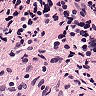
Metastatic tissue present: no